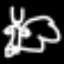
Label: angel